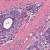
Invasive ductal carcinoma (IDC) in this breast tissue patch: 1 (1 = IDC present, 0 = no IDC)